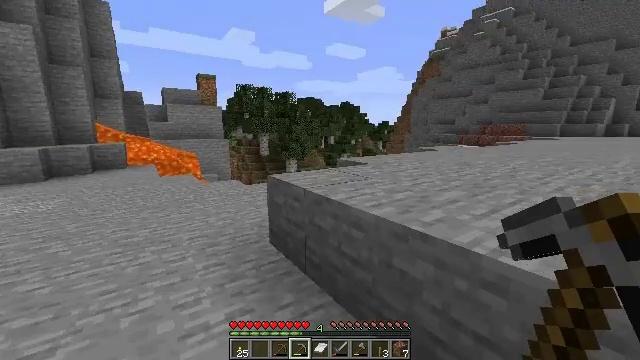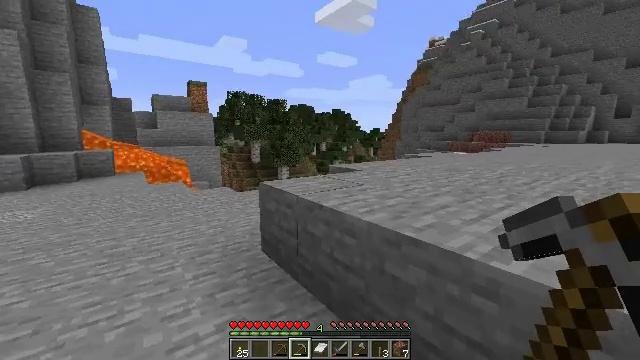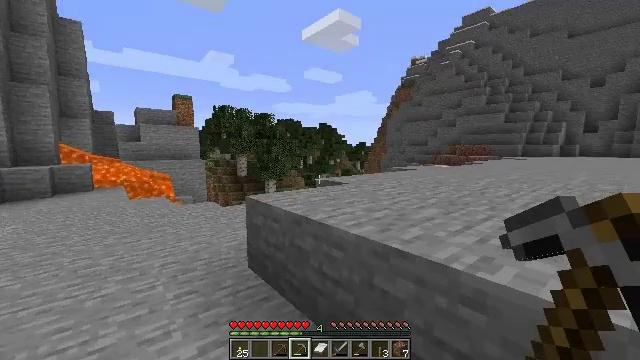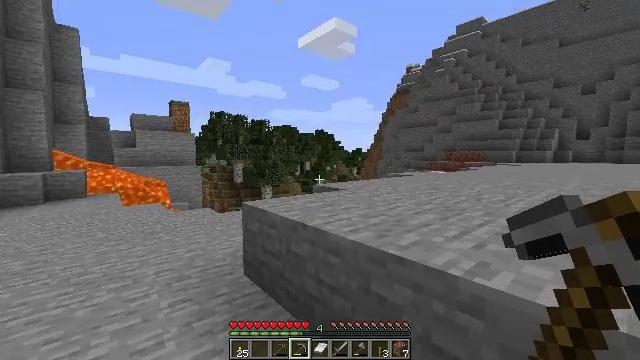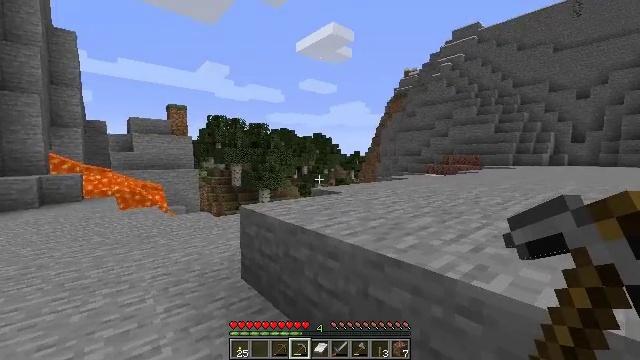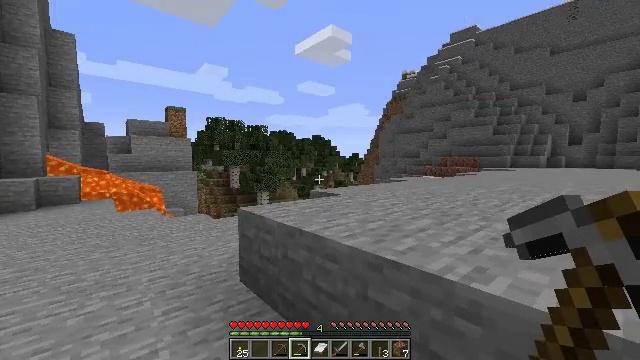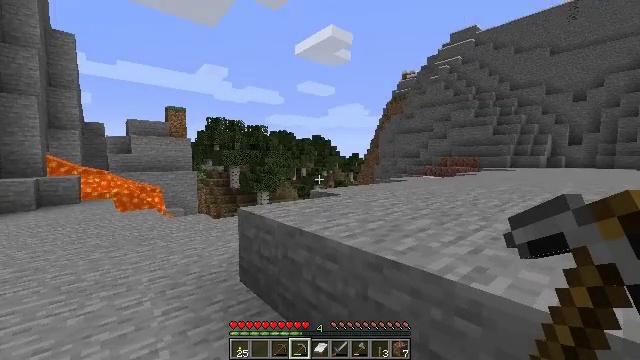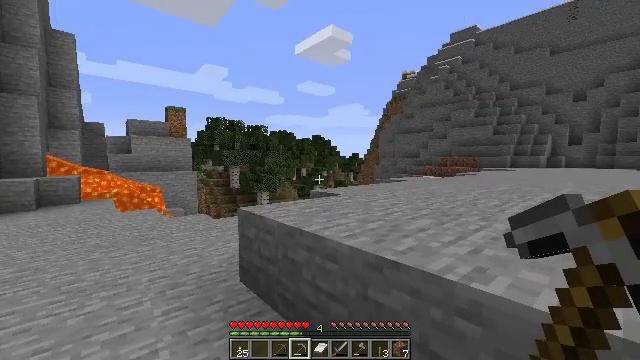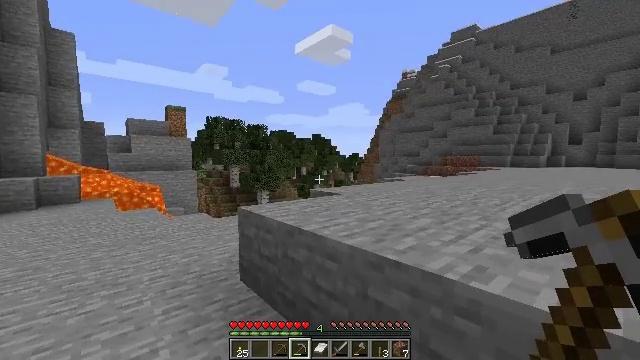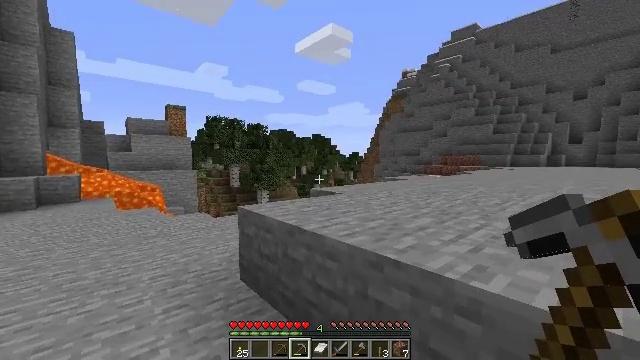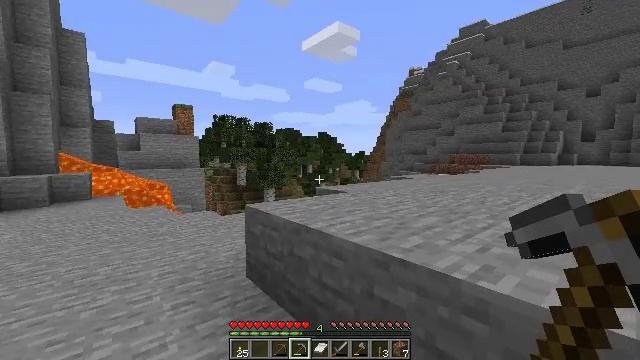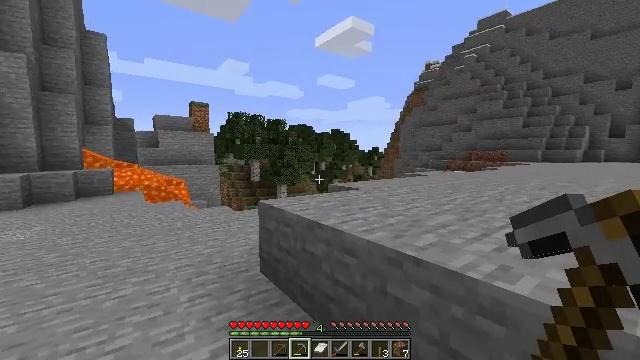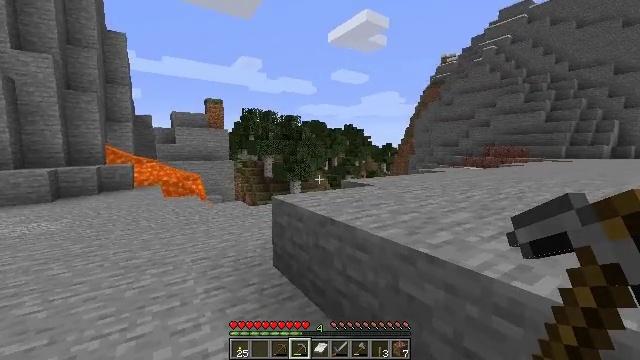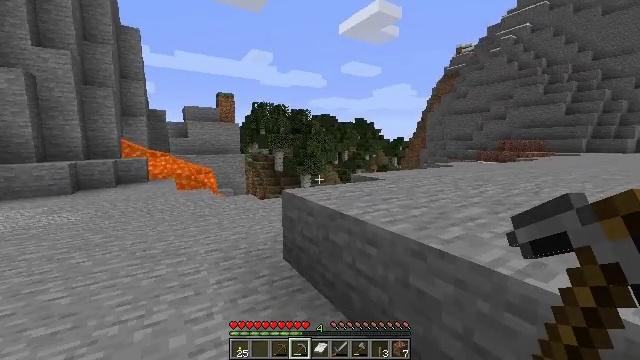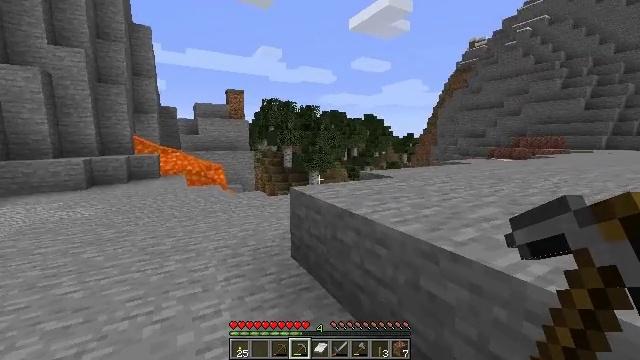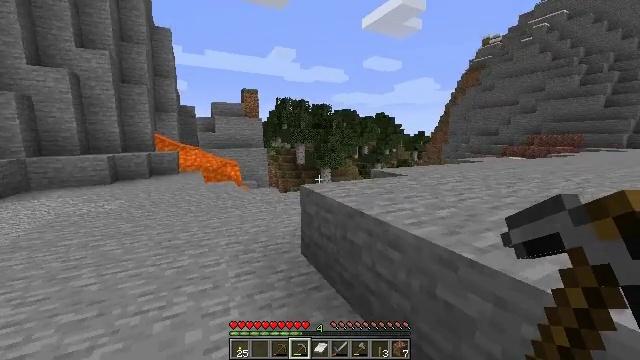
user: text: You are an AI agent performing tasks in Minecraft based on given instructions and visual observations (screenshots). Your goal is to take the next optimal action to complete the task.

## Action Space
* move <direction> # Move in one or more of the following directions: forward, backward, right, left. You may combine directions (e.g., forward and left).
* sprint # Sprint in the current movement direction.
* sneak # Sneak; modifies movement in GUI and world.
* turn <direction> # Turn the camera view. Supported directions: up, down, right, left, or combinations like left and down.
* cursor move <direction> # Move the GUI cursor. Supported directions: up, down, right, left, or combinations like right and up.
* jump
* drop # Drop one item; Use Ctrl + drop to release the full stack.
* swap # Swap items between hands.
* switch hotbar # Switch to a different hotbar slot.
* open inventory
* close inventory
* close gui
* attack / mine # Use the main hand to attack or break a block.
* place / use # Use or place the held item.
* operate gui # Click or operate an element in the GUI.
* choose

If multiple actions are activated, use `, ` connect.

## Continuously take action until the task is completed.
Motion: motion action
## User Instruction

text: Cut down the sugar cane stalks.
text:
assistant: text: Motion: turn right and up
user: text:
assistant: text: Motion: turn right and up
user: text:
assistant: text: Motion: turn up
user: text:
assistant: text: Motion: no_op
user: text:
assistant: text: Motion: no_op
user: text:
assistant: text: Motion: no_op
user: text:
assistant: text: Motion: sprint
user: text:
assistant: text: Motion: sprint
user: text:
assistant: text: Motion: sprint
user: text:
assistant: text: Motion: sprint, turn left
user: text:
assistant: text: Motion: sprint, turn left
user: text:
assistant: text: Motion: sprint, turn left
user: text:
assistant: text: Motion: sprint, turn left and down
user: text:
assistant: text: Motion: move forward, sprint, turn left
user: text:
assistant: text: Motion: move forward, sprint, turn left
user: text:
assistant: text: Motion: move forward, sprint, turn left and down
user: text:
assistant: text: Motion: move forward, sprint, turn left and down
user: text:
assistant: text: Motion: move forward, sprint, turn left and down
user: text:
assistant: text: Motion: move forward, sprint, turn left and down
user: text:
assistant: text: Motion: move forward, sprint, turn left
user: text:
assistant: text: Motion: move forward, sprint
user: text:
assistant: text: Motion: move forward, sprint
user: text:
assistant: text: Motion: move forward, sprint
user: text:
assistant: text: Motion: move forward, sprint
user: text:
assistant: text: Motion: move forward, sprint, turn right
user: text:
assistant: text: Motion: move forward, sprint, turn right
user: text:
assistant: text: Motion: move forward, sprint, turn right
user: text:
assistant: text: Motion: move forward, sprint, turn right
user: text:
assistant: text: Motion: move forward, sprint, turn right
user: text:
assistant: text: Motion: move forward, sprint